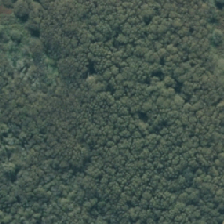
Land cover: deciduous_hardwood